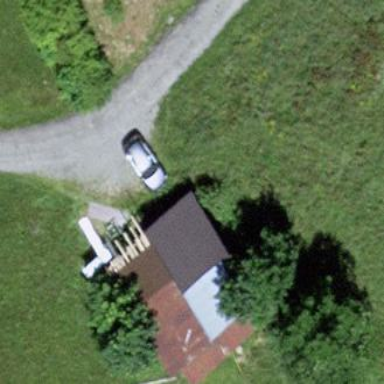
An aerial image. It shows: Shed building.